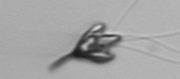
Label: Pyramimonas_longicauda